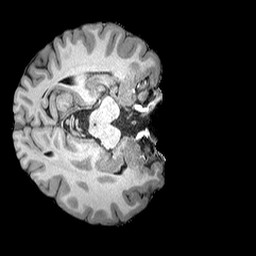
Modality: T1w
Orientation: axial
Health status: ill